Brain MRI, t2w sequence, axial 2D slice.
Patient: age 25, sex F, weight 78 kg, height 1.78 m
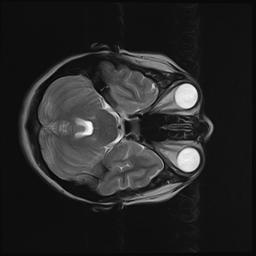